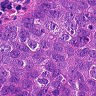
Metastatic tissue present: yes